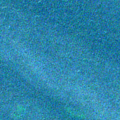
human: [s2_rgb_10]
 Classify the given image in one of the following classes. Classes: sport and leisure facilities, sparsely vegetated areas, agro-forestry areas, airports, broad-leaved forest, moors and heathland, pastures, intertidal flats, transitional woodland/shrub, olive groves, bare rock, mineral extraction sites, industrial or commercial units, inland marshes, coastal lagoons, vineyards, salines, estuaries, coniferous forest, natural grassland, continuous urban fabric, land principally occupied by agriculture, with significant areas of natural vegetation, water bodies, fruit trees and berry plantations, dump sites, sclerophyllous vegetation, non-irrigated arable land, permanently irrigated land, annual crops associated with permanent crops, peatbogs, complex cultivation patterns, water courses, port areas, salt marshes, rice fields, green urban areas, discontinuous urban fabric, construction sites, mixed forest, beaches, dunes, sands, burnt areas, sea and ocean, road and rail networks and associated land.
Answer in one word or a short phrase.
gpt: sea and ocean